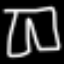
Label: pants